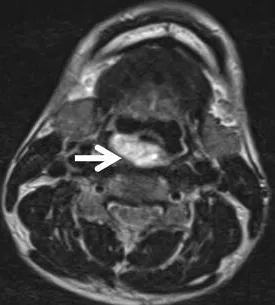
Radiological findings. C, d: T2-weighted magnetic resonance imaging revealed a high-intensity area within the tumor (arrow) (c axial, d sagittal).
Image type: radiology (mri)